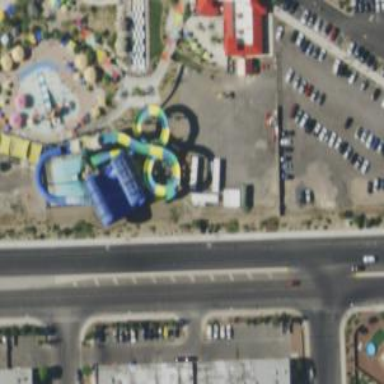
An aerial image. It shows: Water slide attraction.